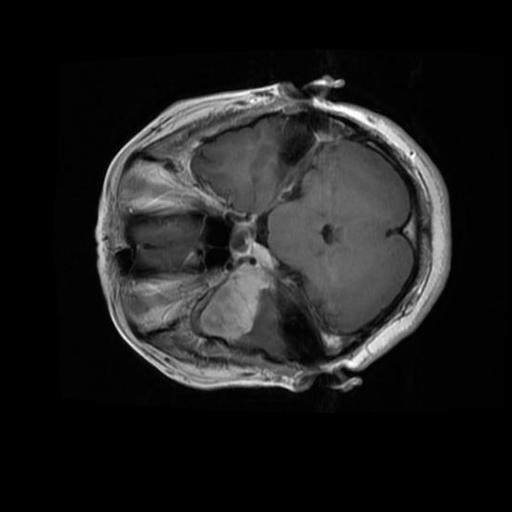
Label: brain_menin